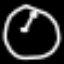
Label: clock